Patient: sex M, age 52
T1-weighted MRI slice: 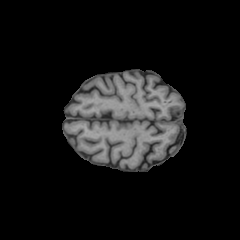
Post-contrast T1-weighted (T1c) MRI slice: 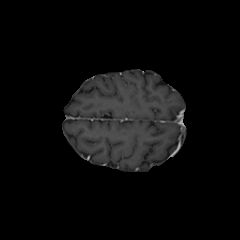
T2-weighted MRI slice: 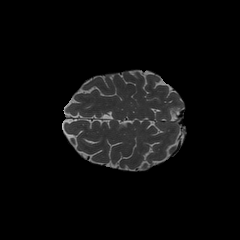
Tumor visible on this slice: no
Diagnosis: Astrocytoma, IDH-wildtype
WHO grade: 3